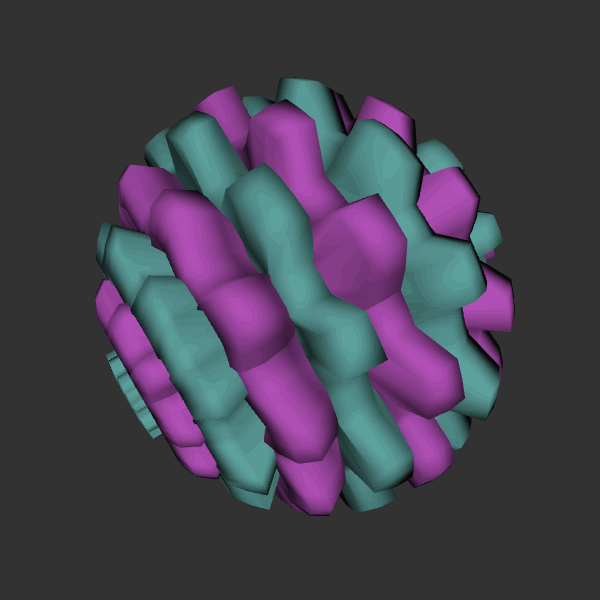
Background: dark